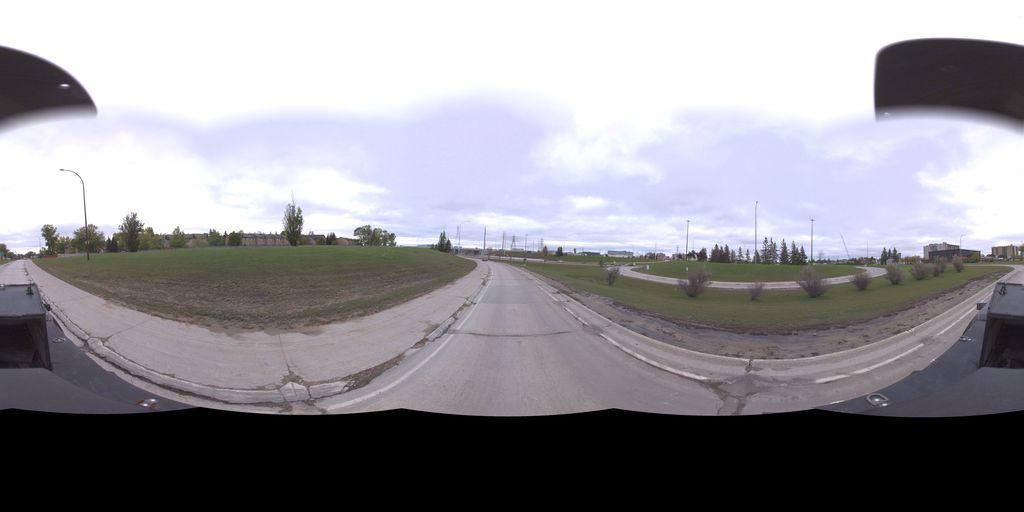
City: winnipeg